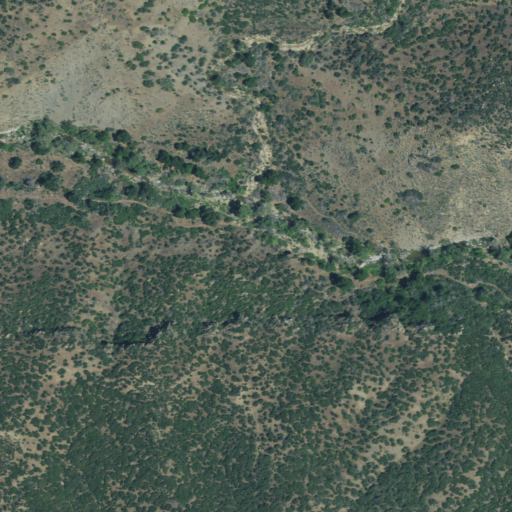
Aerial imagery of valley in California named Logan Canyon containing shrub and open development